Question: Count the number of objects in the diagram.
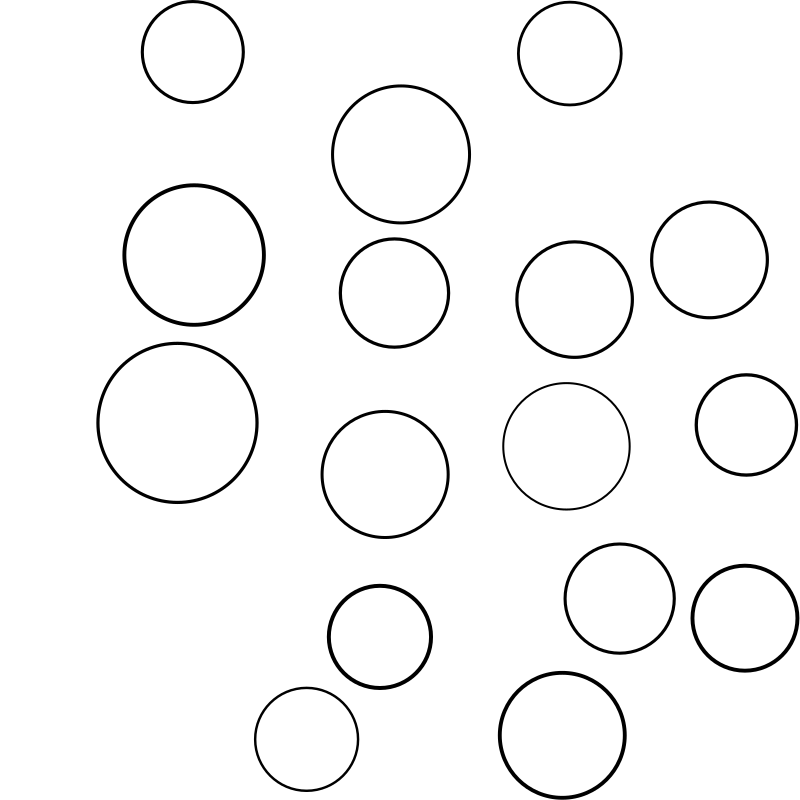
Answer: 16